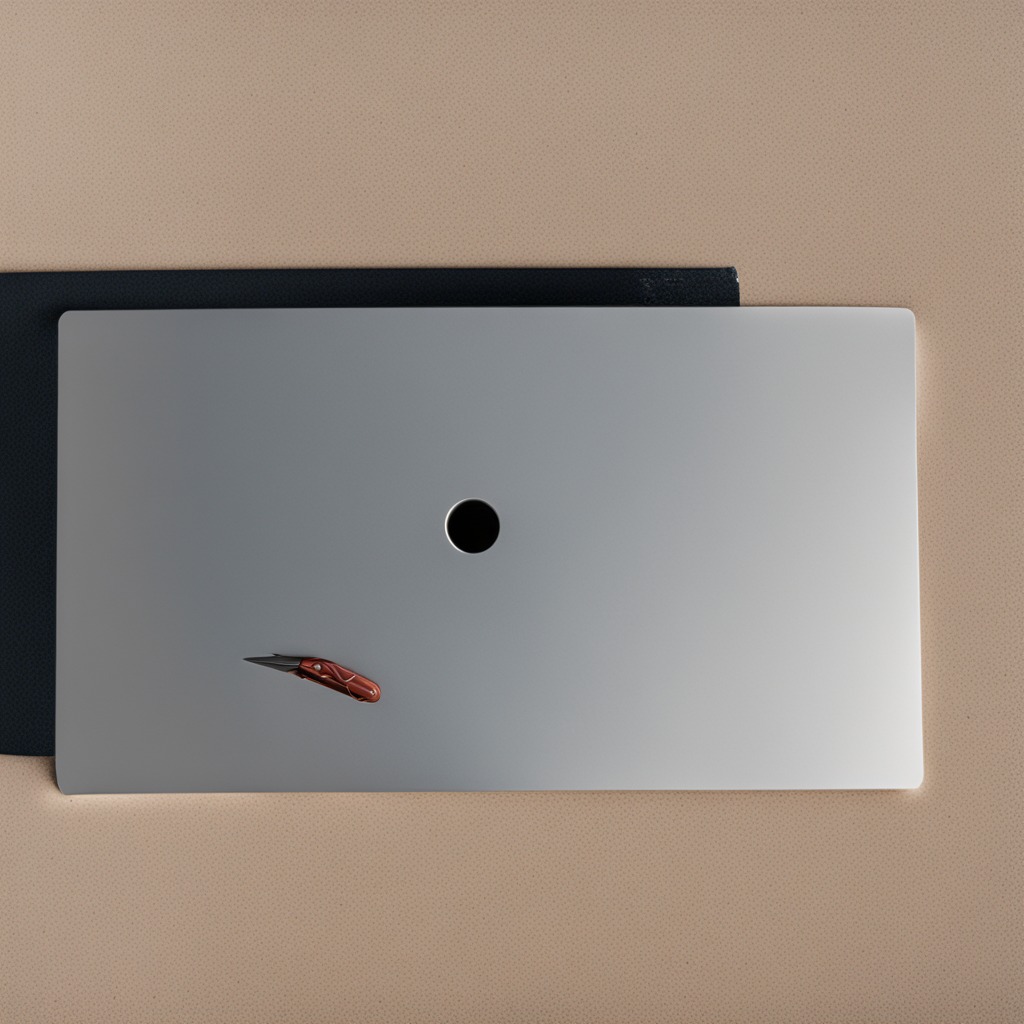
A utility knife lying on the table.